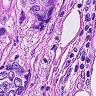
Metastatic tissue present: yes